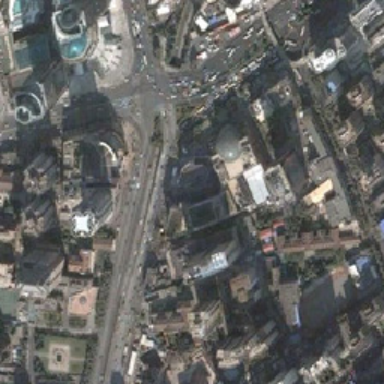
There are many green plants outside .